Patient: sex F, age 56
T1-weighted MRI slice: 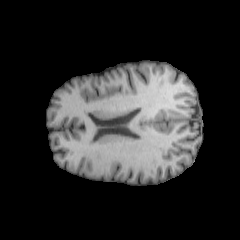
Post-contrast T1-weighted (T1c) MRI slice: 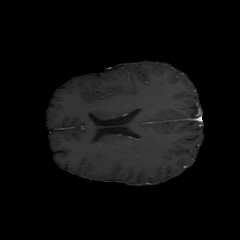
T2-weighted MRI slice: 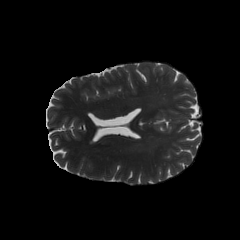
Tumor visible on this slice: no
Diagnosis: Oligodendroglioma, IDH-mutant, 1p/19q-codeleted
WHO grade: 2